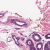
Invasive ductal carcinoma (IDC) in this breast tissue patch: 0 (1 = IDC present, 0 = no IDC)